Field crop: maize
Growth stage: 1
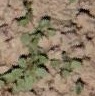
Species: convolvulus